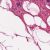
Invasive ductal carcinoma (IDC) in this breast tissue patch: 0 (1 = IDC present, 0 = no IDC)